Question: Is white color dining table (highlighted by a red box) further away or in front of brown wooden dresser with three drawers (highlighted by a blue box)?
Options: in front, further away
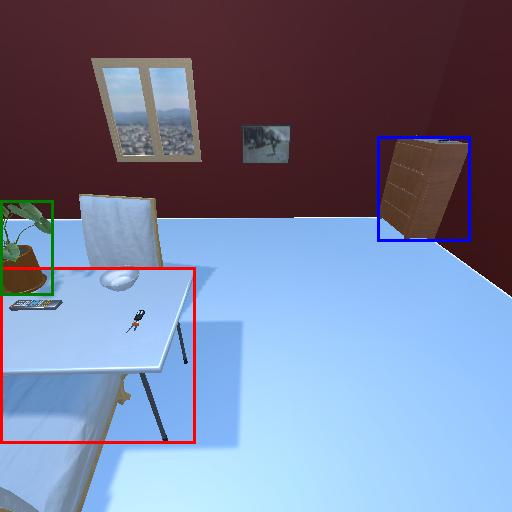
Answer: in front